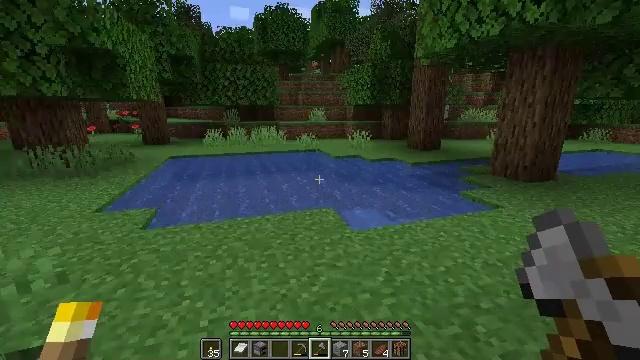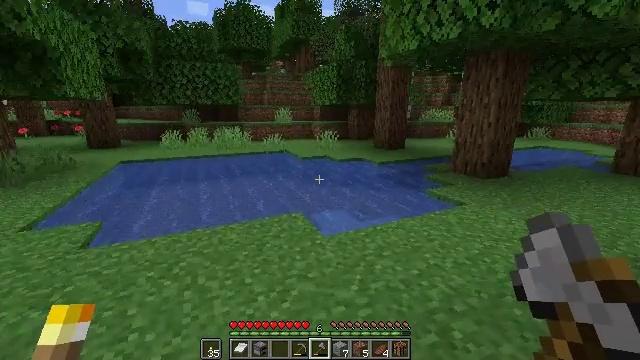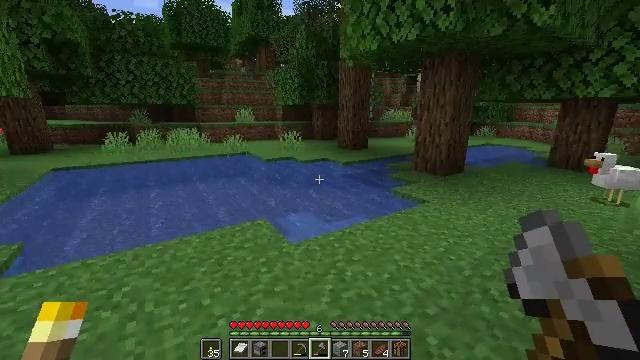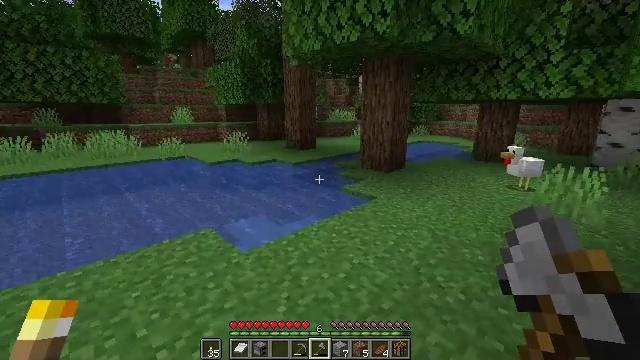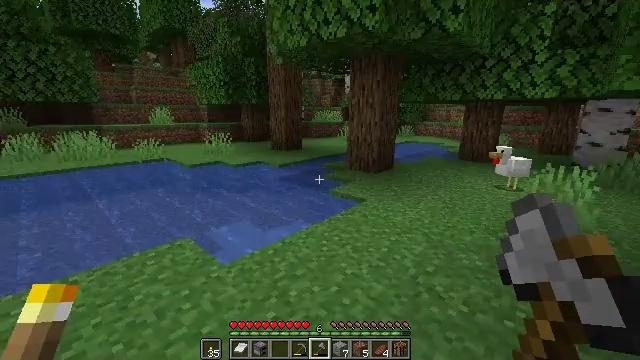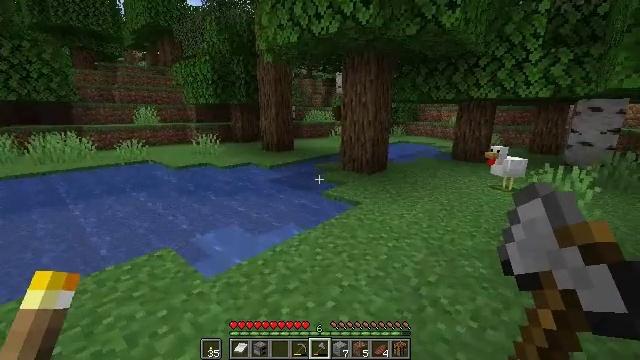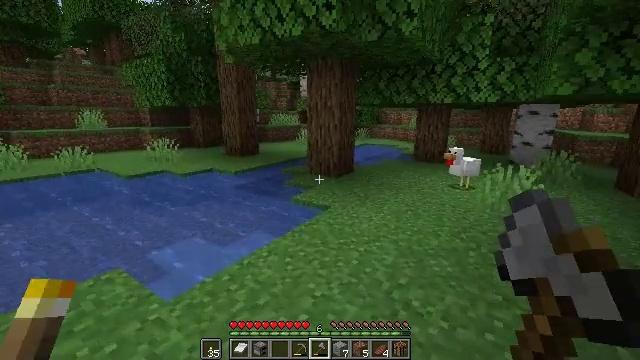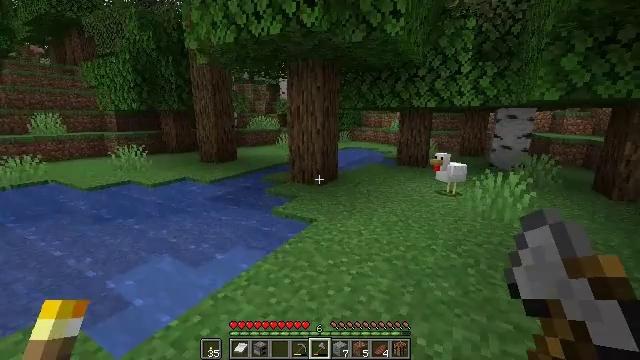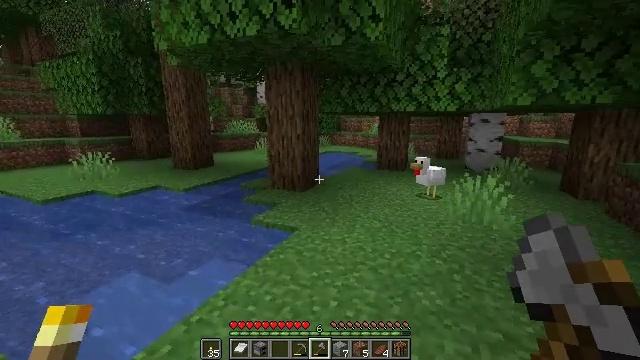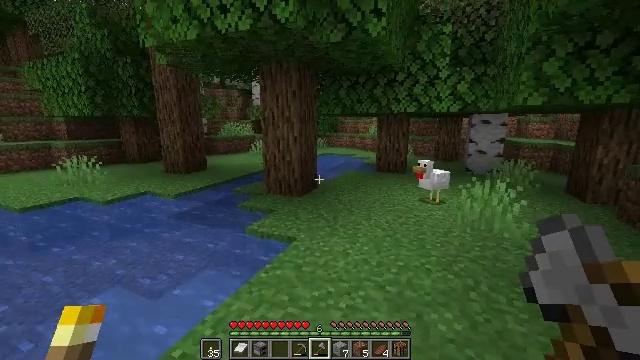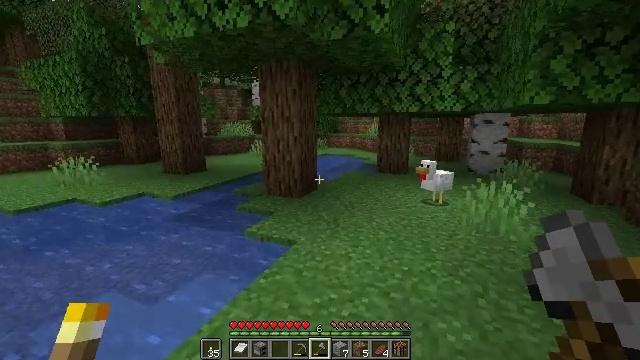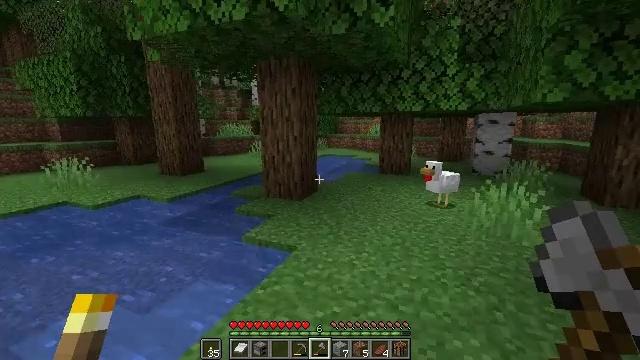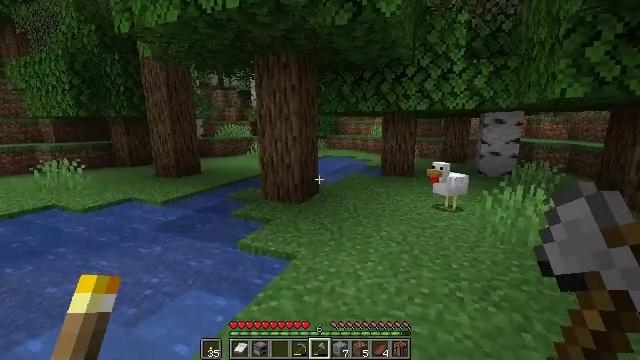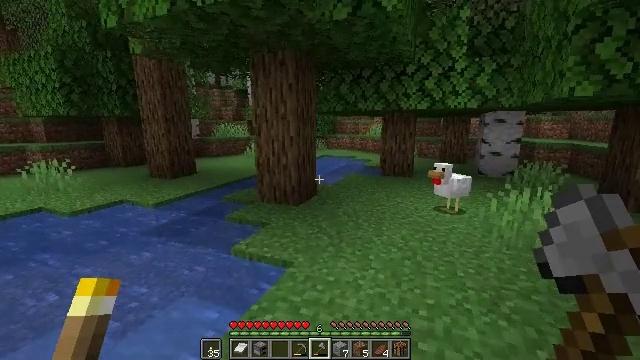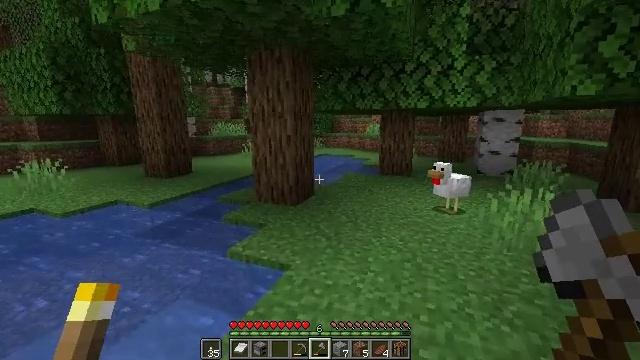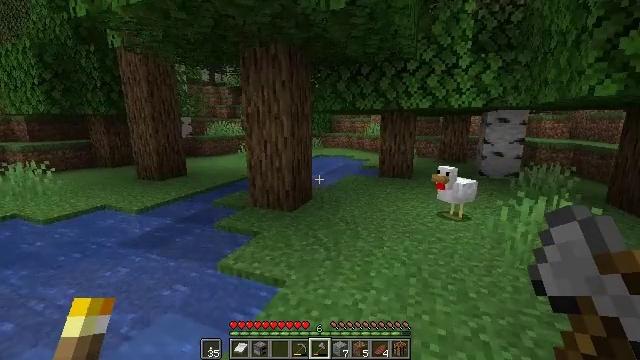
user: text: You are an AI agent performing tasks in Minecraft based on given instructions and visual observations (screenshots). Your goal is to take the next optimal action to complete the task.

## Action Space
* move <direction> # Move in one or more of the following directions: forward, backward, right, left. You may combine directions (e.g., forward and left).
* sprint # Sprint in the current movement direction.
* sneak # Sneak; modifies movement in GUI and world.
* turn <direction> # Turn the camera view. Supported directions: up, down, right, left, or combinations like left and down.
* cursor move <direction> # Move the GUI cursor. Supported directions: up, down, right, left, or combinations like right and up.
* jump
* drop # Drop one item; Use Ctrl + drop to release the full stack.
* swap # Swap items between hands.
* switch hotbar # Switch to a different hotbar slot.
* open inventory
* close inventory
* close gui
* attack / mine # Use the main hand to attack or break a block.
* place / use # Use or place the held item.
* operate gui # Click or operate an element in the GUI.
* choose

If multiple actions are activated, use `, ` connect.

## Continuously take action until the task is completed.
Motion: motion action
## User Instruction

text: Destroy the bee nest.
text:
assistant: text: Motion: move forward, turn right
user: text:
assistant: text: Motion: move forward, turn right
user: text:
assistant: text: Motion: move forward, turn right
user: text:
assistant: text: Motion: move forward, turn right
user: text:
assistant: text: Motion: move forward, turn right
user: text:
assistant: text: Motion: move forward, turn right
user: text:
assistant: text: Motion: move forward, turn right
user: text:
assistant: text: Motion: move forward, turn right
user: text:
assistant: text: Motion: move forward
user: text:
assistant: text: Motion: move forward
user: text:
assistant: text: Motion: move forward
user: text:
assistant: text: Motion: move forward
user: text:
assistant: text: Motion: move forward
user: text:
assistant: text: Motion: move forward
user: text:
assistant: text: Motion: move forward
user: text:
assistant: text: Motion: move forward
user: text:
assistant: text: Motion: move forward
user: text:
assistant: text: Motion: move forward
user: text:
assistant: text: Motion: move forward
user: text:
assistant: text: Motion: move forward
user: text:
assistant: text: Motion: move forward
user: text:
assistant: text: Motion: move forward
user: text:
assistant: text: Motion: move forward
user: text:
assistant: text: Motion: move forward, turn right
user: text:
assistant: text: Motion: move forward
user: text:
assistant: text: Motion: move forward, turn right
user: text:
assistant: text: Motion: move forward, turn right
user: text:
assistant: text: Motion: move forward, turn right
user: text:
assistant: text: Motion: move forward, turn right
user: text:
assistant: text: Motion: move forward, turn right